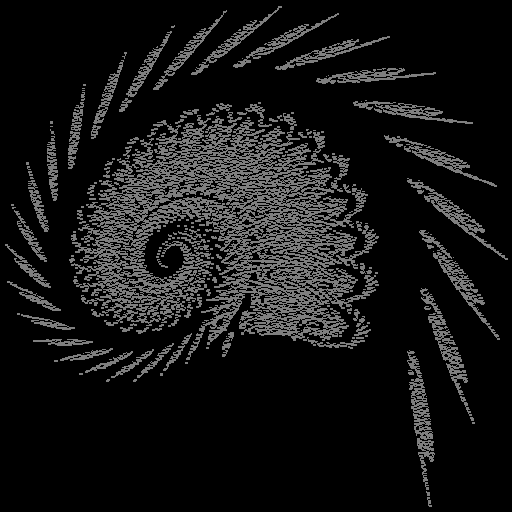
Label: fleabane